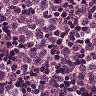
Metastatic tissue present: yes